Question: I add a border to cells i used in the excel, but i need to put borders to all cells on the excel even the empty one

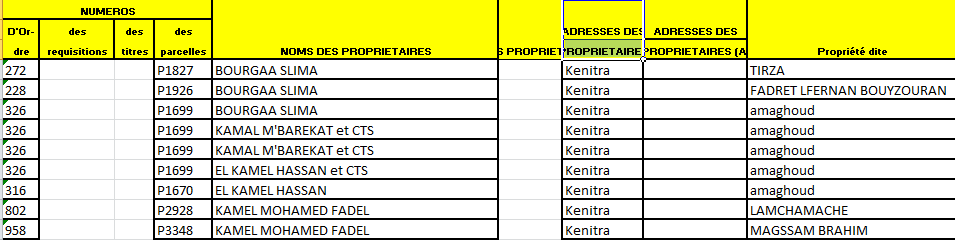
Answer: The idea behind the JXLS is that you Pre-set all kind of time consuming parts(styling, layout...) into a template and your main job is is to establish the back-end beans and fill up this template with those beans.
This is very a very neat tool which makes you focus more on business logic instead of programming for those styling stuff :)